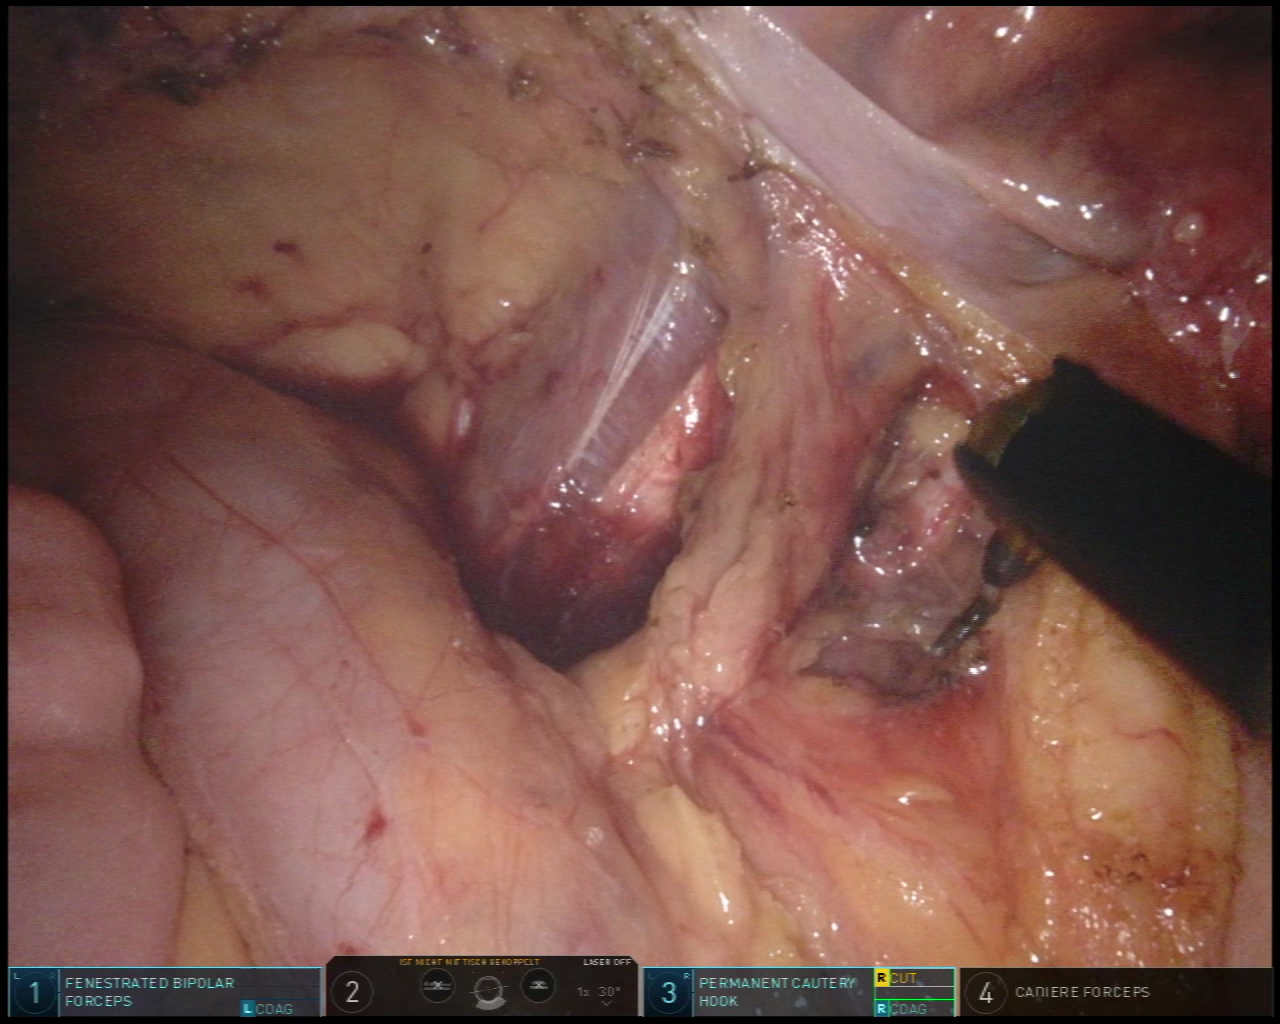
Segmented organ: ureter
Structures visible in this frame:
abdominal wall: yes
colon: yes
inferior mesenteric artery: no
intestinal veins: no
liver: no
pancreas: no
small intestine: no
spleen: no
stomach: no
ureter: yes
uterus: no
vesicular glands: no